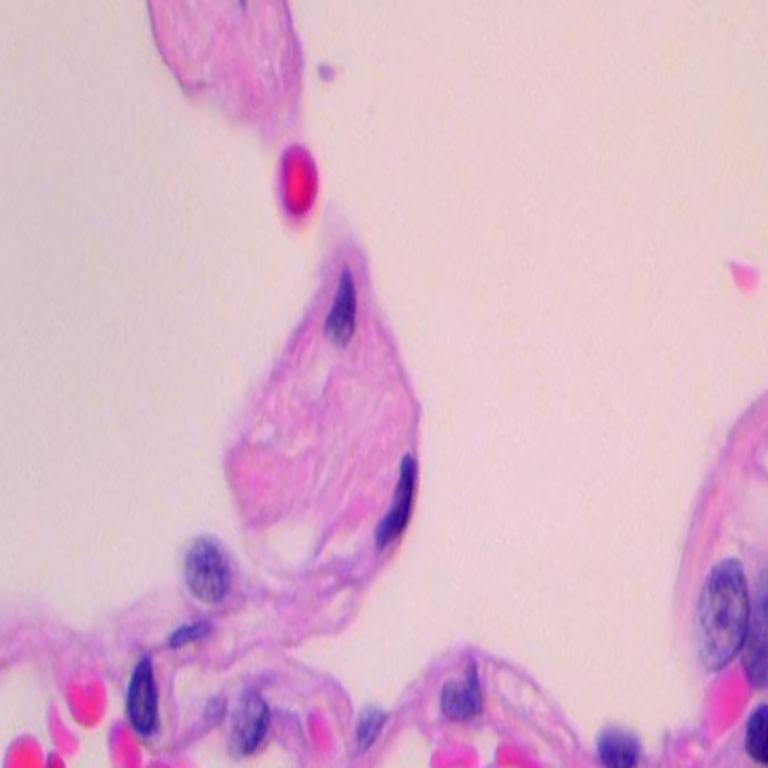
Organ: lung
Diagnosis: benign